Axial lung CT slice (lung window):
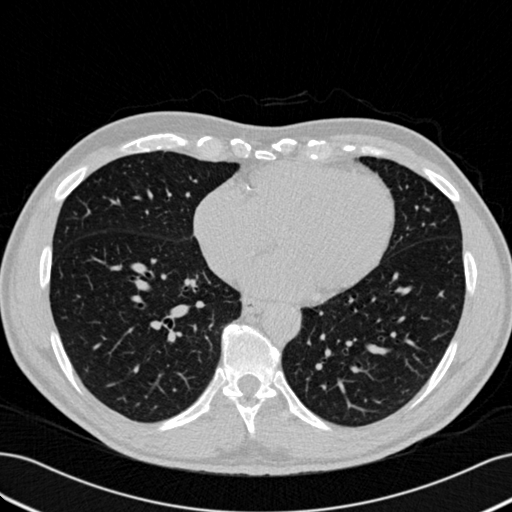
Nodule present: no